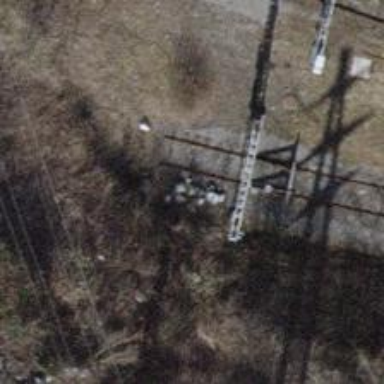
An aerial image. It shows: Railway buffer stop.